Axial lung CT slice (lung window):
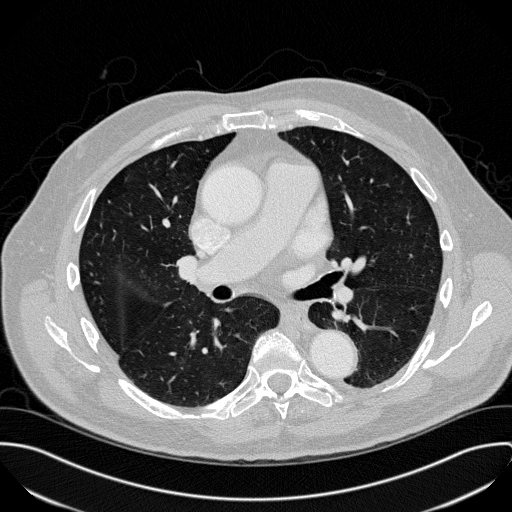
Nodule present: no